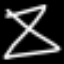
Label: hourglass